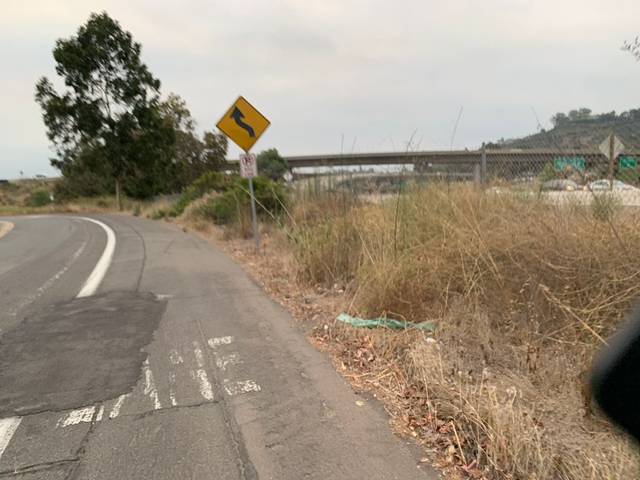
Region: United States
Coordinates: 32.779, -117.116